Field crop: maize
Growth stage: 2
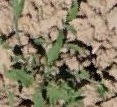
Species: atriplex